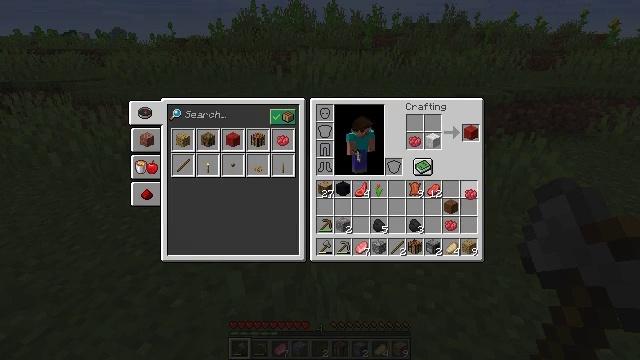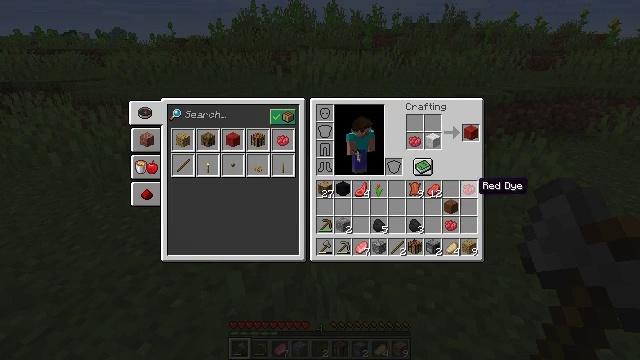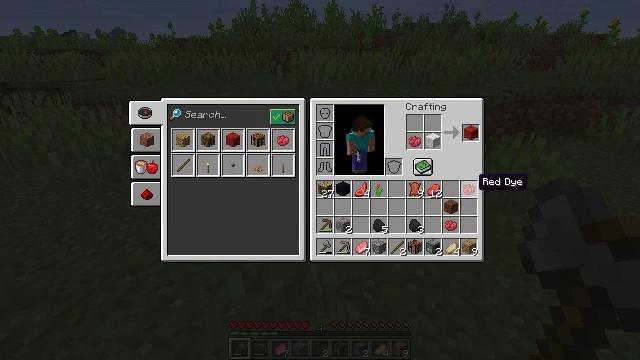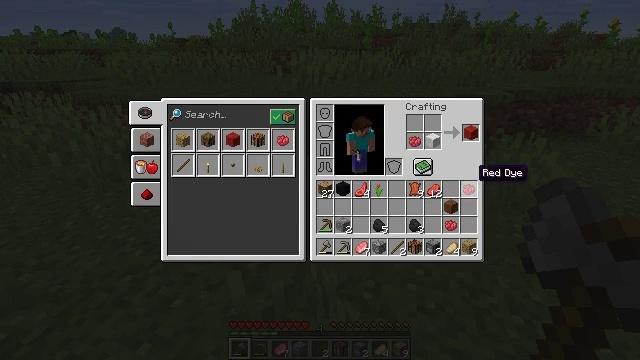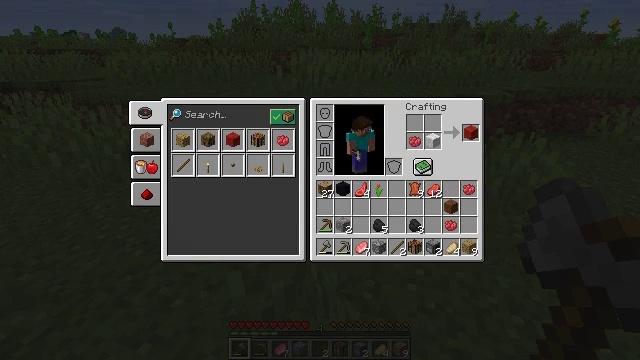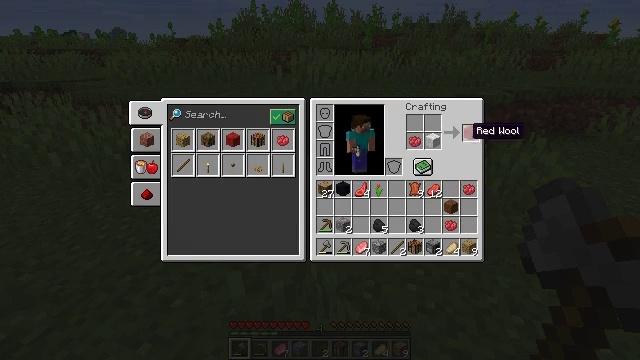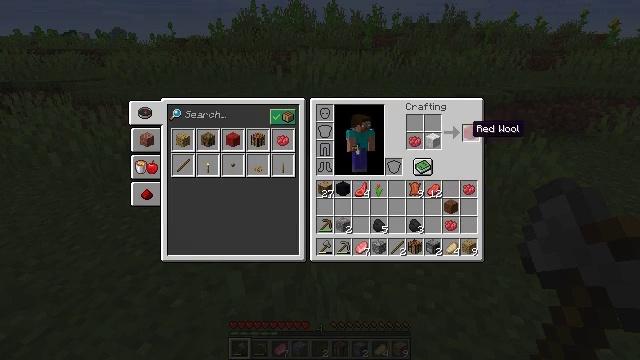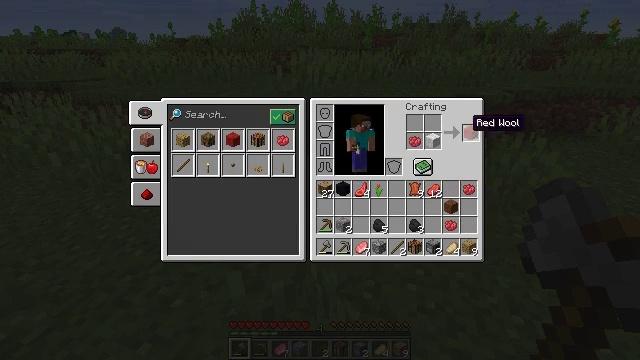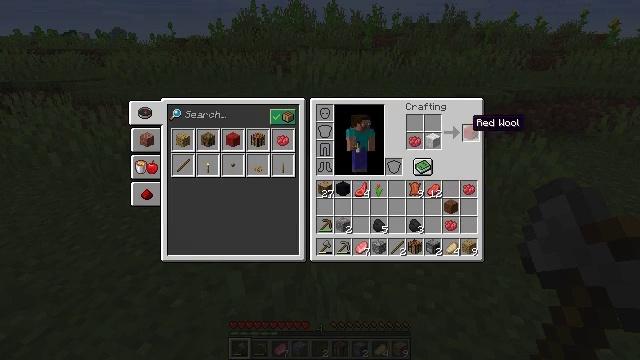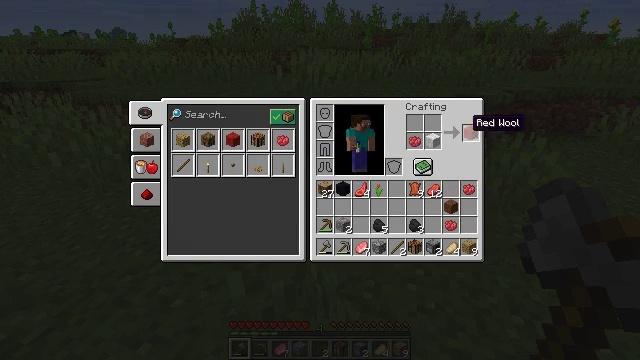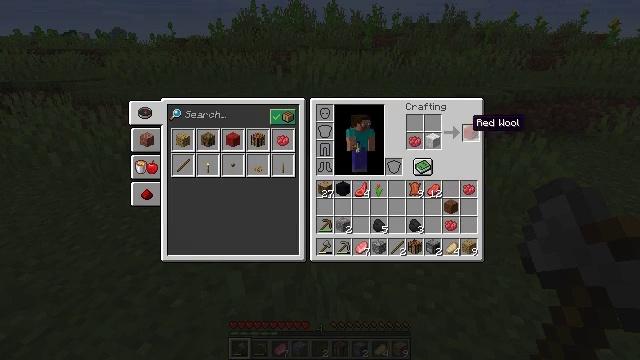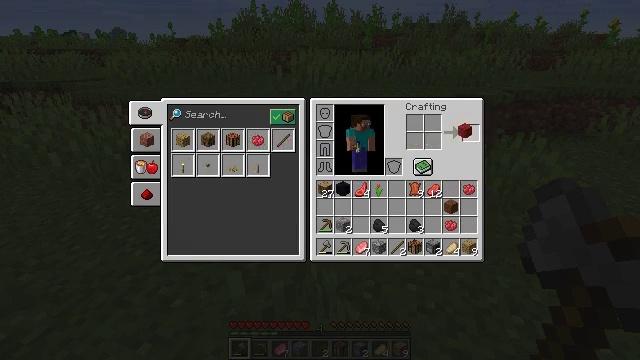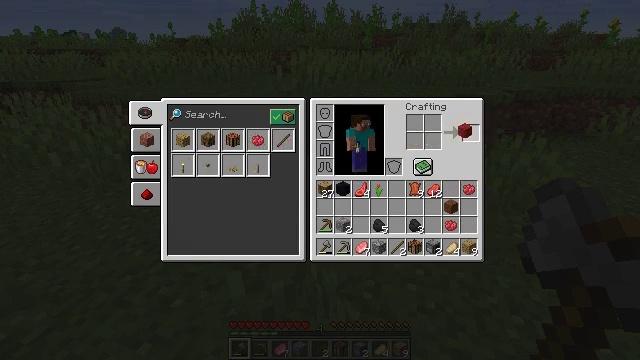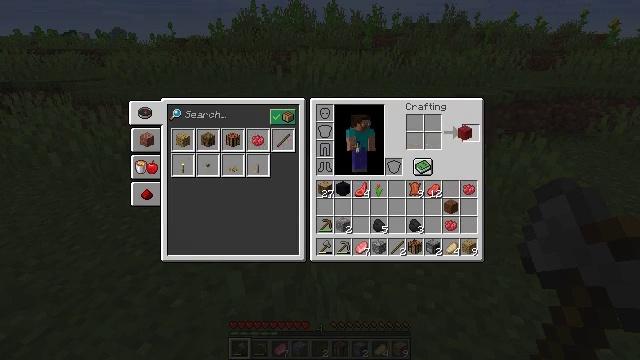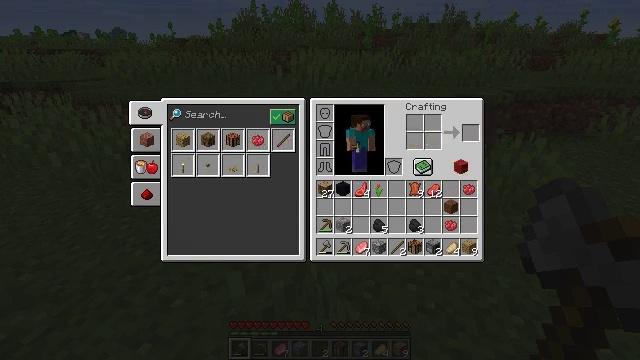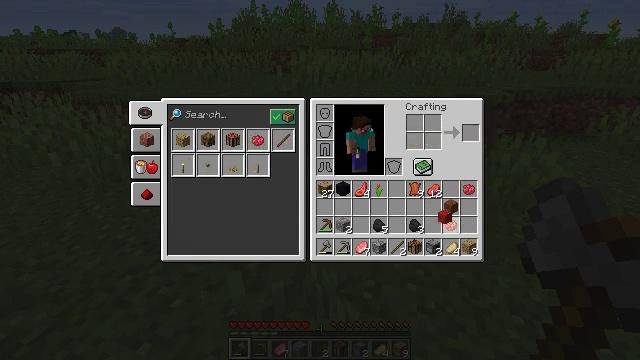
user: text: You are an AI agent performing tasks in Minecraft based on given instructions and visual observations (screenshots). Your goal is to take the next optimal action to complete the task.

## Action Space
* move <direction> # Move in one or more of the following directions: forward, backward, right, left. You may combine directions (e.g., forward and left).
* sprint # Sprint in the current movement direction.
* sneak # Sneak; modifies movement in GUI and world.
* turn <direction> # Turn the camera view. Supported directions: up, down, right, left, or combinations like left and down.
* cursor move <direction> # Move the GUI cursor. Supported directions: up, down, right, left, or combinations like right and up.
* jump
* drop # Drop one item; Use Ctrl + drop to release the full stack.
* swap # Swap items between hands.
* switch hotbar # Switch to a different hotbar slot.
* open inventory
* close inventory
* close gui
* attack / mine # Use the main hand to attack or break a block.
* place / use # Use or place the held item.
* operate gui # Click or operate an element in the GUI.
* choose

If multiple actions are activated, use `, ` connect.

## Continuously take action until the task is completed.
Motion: motion action
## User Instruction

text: Combine red dye with wool to get a red wool.
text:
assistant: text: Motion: no_op
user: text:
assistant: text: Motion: no_op
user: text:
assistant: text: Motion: cursor move up
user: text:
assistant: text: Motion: cursor move up
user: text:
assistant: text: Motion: cursor move up
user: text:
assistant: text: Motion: no_op
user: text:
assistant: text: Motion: no_op
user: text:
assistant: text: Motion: no_op
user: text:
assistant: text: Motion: no_op
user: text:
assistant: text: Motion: no_op
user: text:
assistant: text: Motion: operate gui
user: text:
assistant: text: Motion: operate gui
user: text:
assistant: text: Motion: no_op
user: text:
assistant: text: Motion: cursor move down
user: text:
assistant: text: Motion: cursor move left and down
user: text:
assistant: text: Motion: no_op